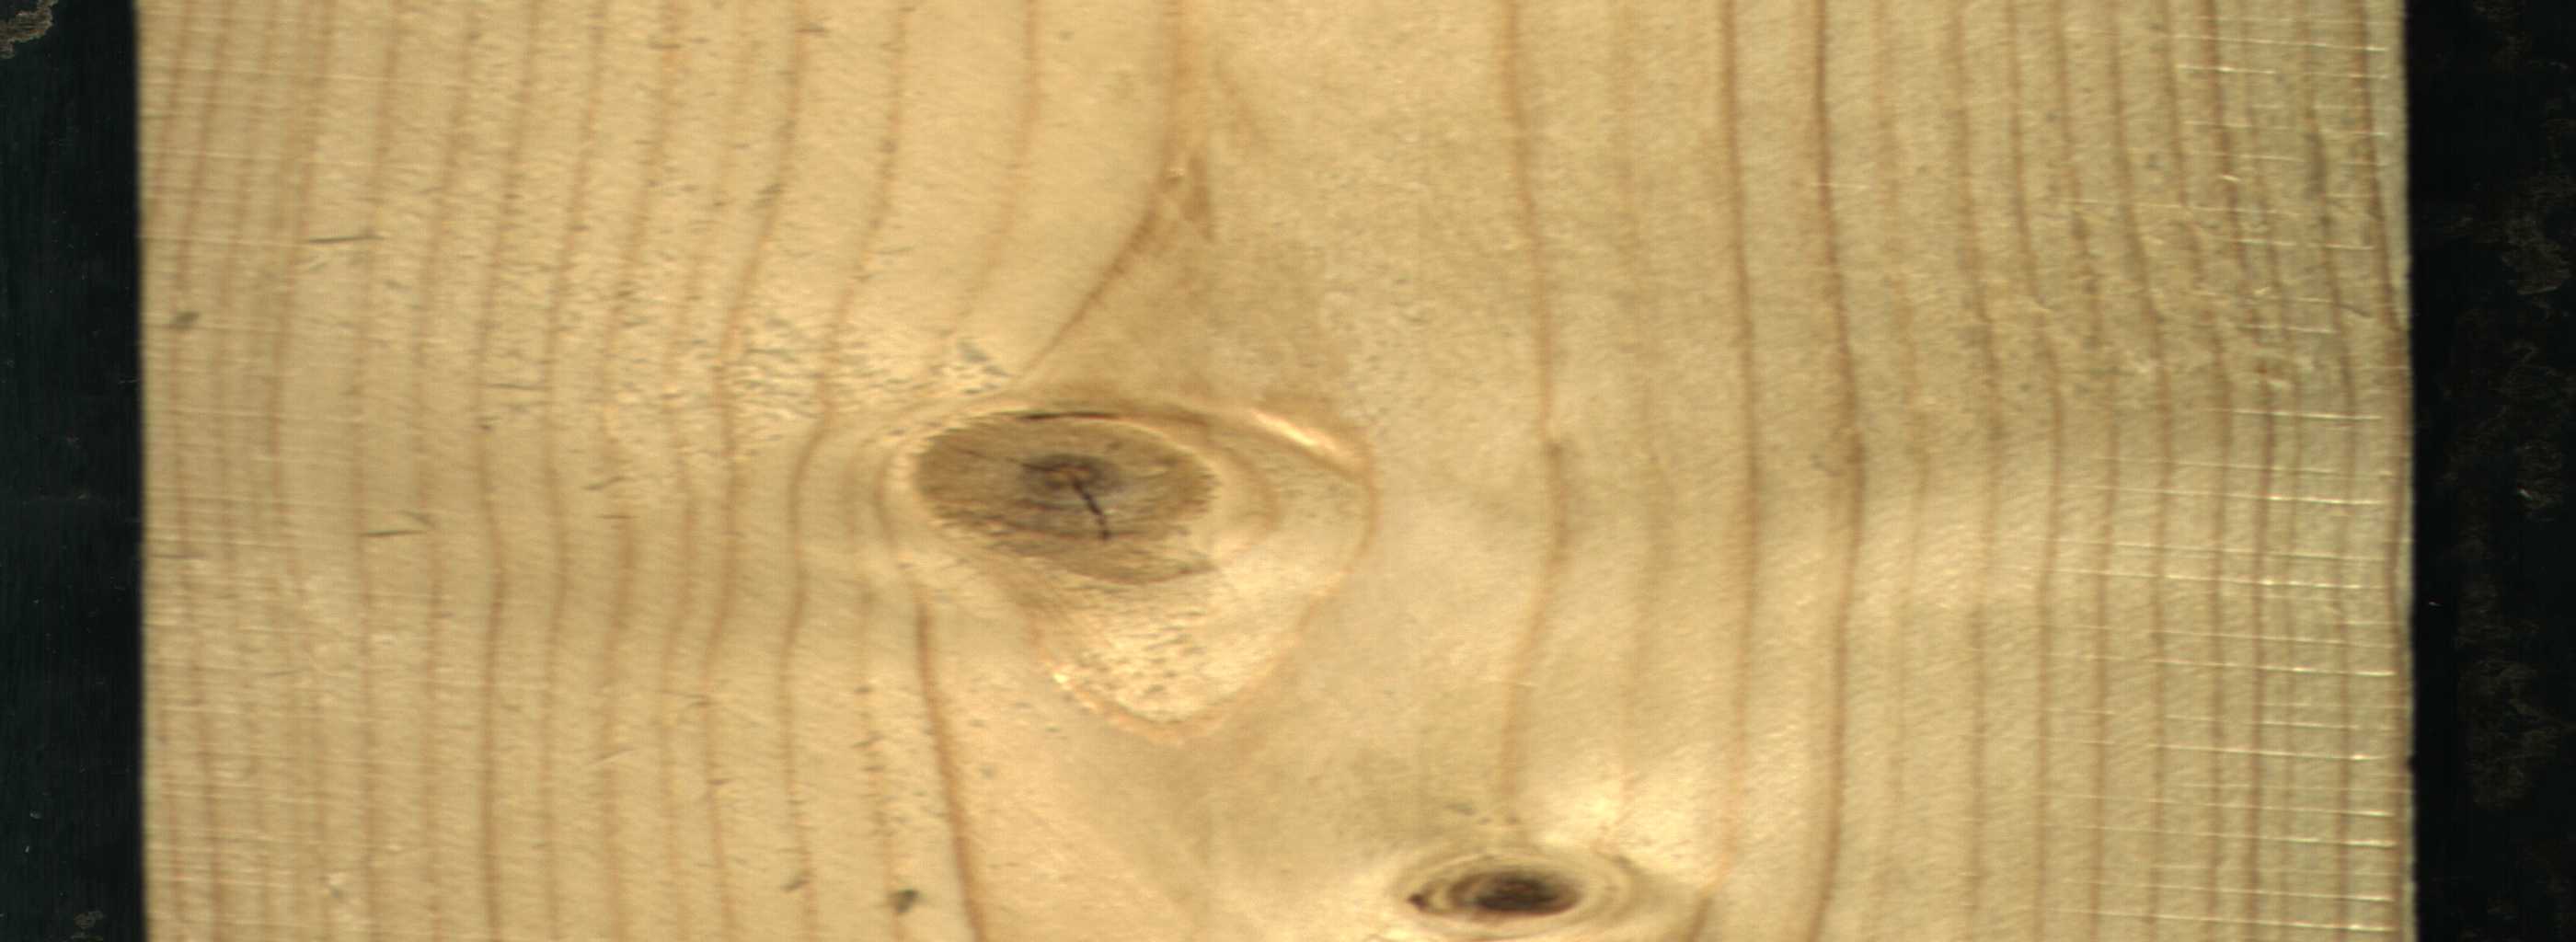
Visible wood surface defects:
knot_with_crack
Live_Knot